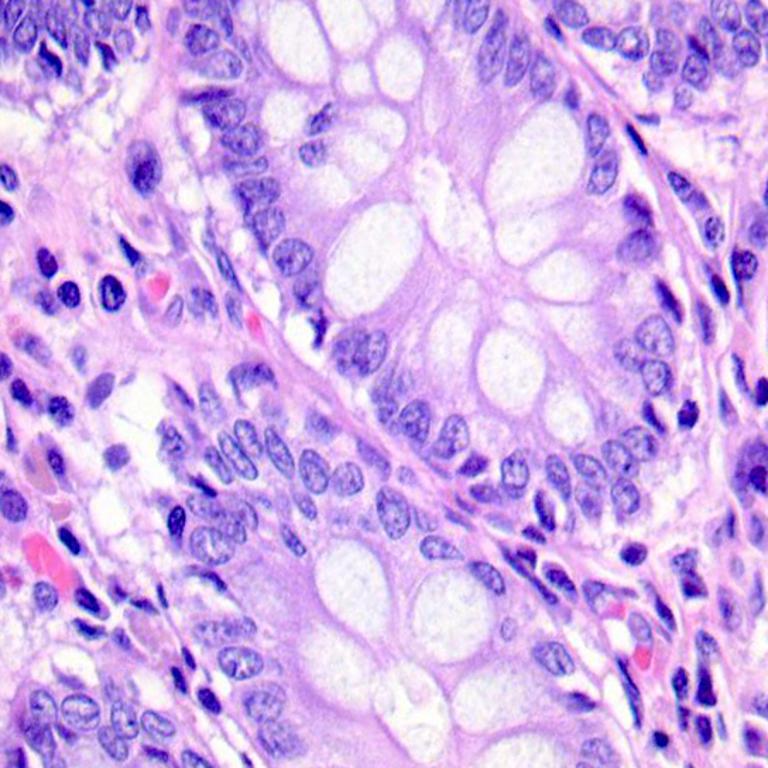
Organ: colon
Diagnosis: benign